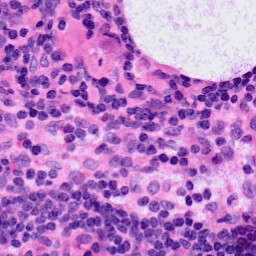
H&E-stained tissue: LymphNode